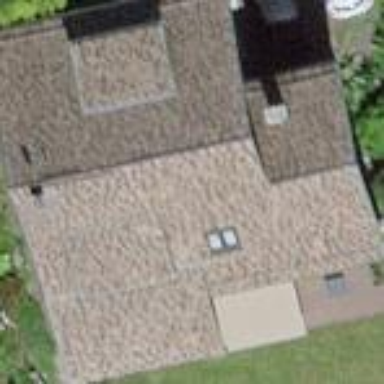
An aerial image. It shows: Gabled building with tile roof oriented across.